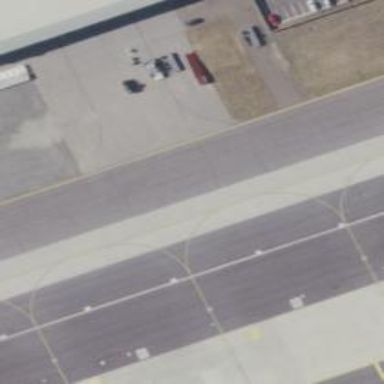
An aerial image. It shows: Image of taxiway at airport.